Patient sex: M
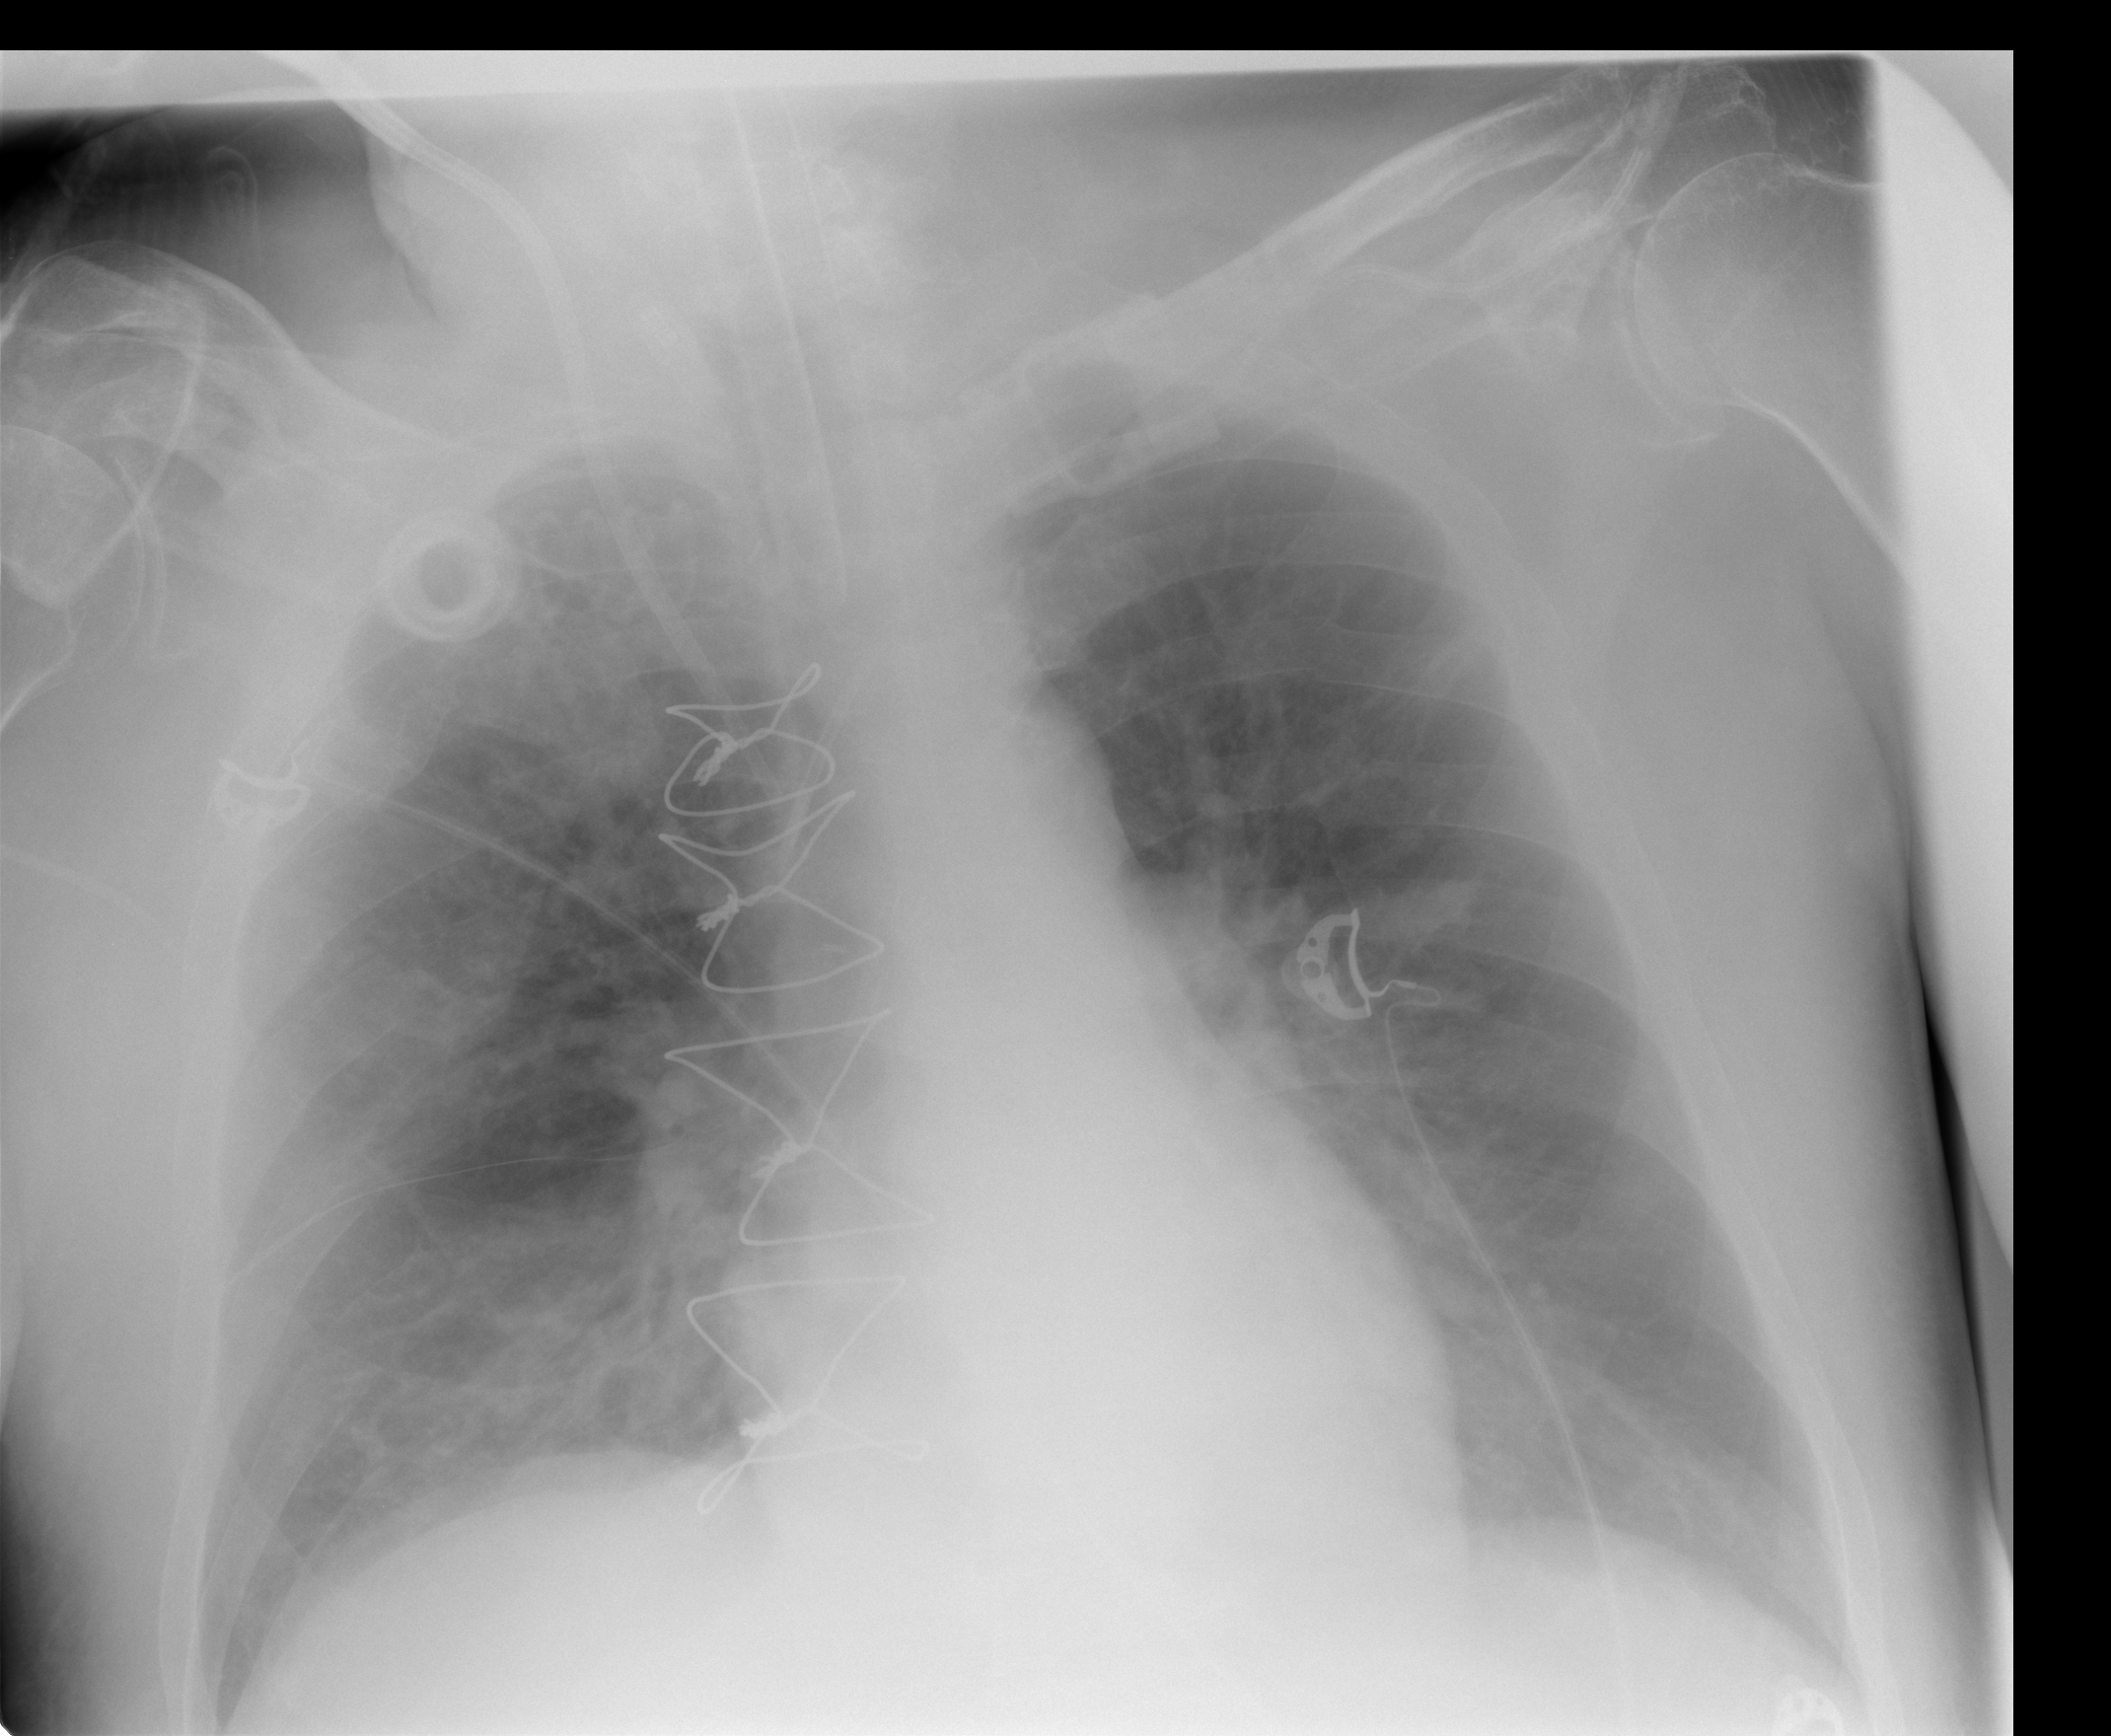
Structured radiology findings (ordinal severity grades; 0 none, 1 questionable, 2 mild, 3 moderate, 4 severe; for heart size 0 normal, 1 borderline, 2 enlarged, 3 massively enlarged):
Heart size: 0
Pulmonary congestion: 2
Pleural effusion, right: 2
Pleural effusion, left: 2
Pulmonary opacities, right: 1
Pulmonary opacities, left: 2
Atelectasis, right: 2
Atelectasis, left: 2